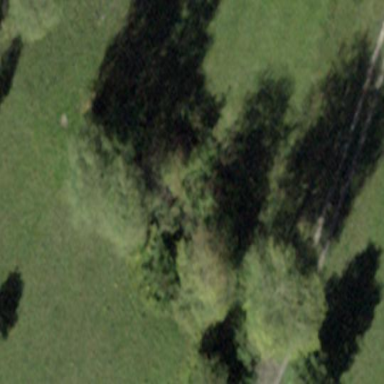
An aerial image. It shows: Woodland area dominated by broadleaved trees.